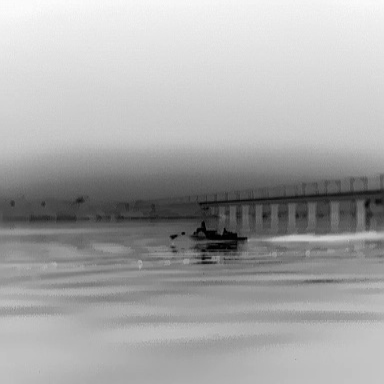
There is a warship in the infrared image.